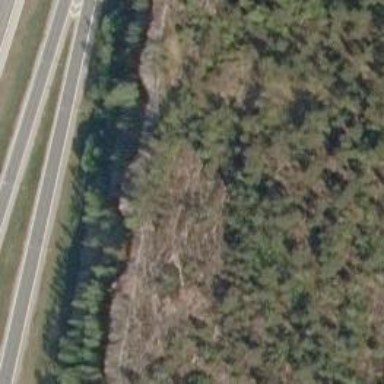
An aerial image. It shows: Natural cliff.